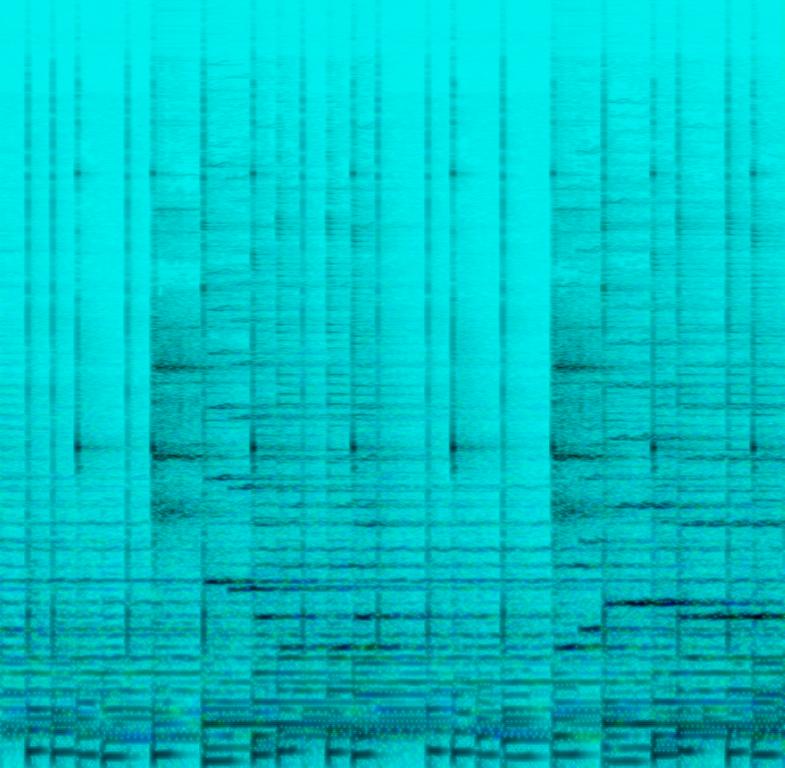
The music excerpt features a synth sound playing a melody. In the background, accompanying this melody is another synth sound that plays long chords and thus provides harmonic structure. A bass guitar can be heard alternating between regular playing and string slapping. A light rhythm is being played by a pair of congas. A metallic percussive sound can be heard from time to time.